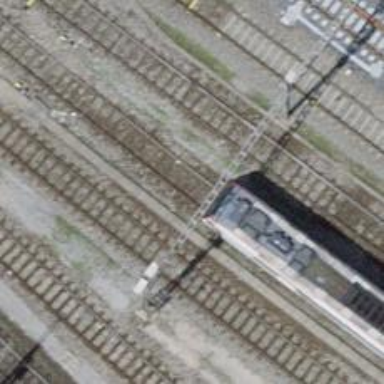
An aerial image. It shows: Single-track railway siding with electrified contact line. The voltage is 3000 and 15000.